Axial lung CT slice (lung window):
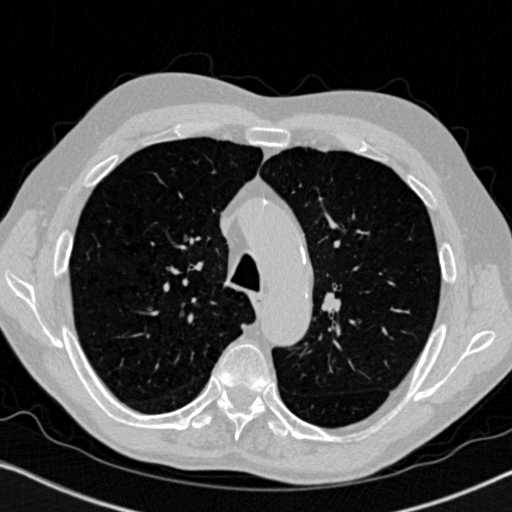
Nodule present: no